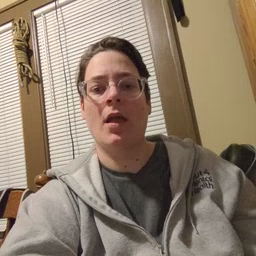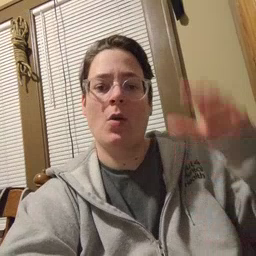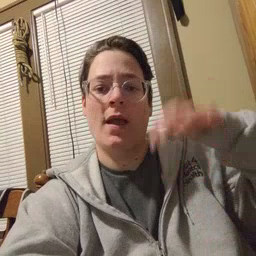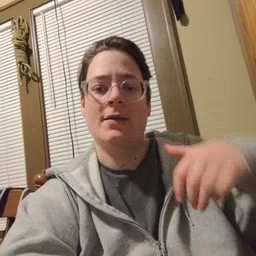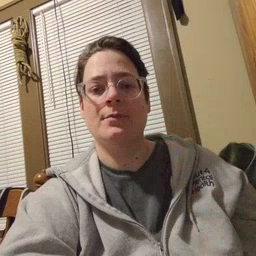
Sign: rain